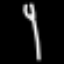
Label: fork